Question: how to create stackoverflow notification which is just like this

isit created in javascript?
I want to know how to create in.
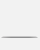
Answer: You could do it like in this fiddle: <URL>
html:
'''
<div id=container>
<img id=pic src='https://fbcdn-profile-a.akamaihd.net/hprofile-ak- prn2/s48x48/592272_191755377529982_1348162633_q.jpg' id=pic>
</div>
'''
css:
'''
#container{
border: 1px SOLID #FF000;
display: box;
width: 48px;
height: 48px;
overflow: hidden;
}
#pic{
position: relative;
top: 0px;
}
'''
jquery:
'''
$(document).ready(function(){
setInterval(slidedown,2000);
});
function slidedown(){
$("#pic").animate({
top: '48px'
},500)
setTimeout(function(){
$("#pic").css({
top: '0px'
});
},1000);
}
'''
You need jquery.
EDIT: <URL> If you whant the fade effect aswell
EDIT: 2 implemented numeric value instead of image in this fiddle: <URL>